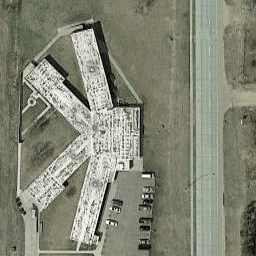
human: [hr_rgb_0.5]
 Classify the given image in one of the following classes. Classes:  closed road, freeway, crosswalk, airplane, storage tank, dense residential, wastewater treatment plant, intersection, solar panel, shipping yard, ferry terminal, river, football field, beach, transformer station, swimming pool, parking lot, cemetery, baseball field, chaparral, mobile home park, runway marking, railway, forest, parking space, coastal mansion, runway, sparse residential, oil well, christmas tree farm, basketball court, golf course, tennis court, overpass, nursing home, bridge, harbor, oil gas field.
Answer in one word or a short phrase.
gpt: nursing home